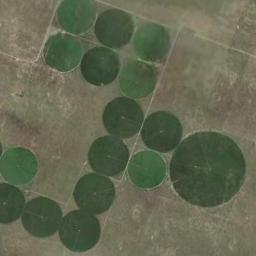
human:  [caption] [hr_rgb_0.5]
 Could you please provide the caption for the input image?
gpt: Several green circular farmlands are neatly arranged on the wasteland .

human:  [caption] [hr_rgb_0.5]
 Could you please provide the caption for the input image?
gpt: Some green circle farmland are in the bare land .

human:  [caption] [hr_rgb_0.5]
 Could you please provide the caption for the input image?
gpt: There are round fields in different areas .

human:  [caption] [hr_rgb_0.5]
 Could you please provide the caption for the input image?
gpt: Many dark green, Light green mixed neatly arranged circular farmland of different sizes, .

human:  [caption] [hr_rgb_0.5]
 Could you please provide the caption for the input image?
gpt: There are many green circular farmlands arranged neatly .